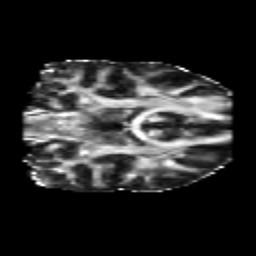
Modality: FA
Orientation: coronal
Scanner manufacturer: siemens
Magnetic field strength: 3 T
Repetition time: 6.8 s
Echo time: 0.093 s